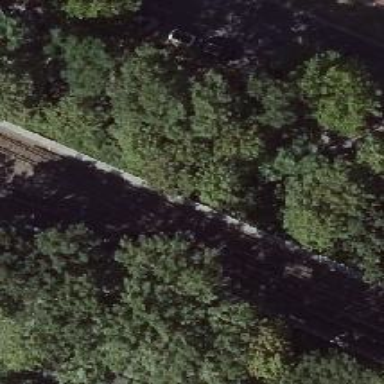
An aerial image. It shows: Railway crossing.